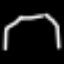
Label: octagon